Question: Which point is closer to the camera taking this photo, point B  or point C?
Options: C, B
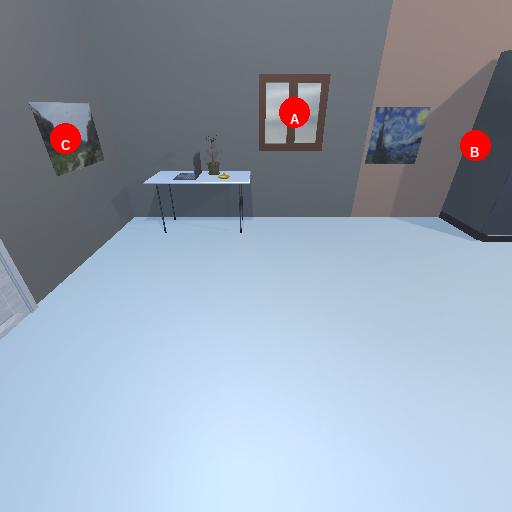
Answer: C